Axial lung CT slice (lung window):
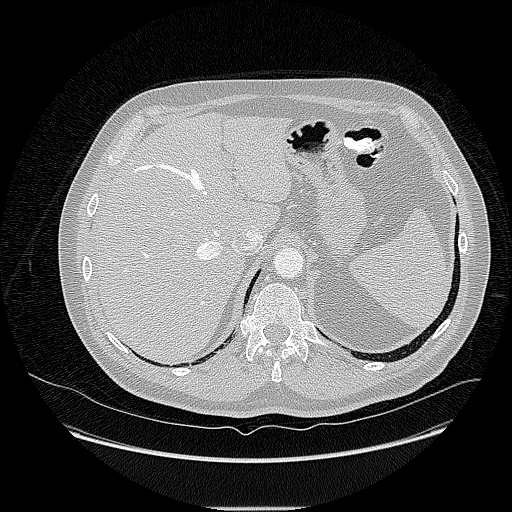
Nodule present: no